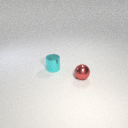
small red metal sphere to the right of small cyan metal cylinder